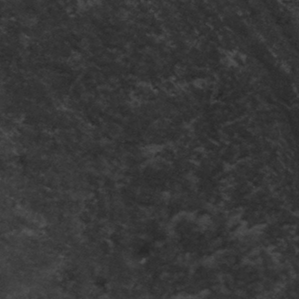
Label: frost